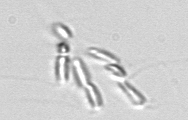
Label: Dinobryon